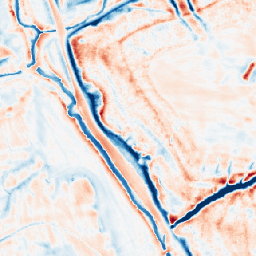
Category: edge_preserving
Decomposition family: bilateral
Decomposition parameters: d: 21
sigma_color: 75
sigma_space: 150
Upsampling method: area
Upsampling parameters: scale: 4
Upsampling scale: 4